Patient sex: M
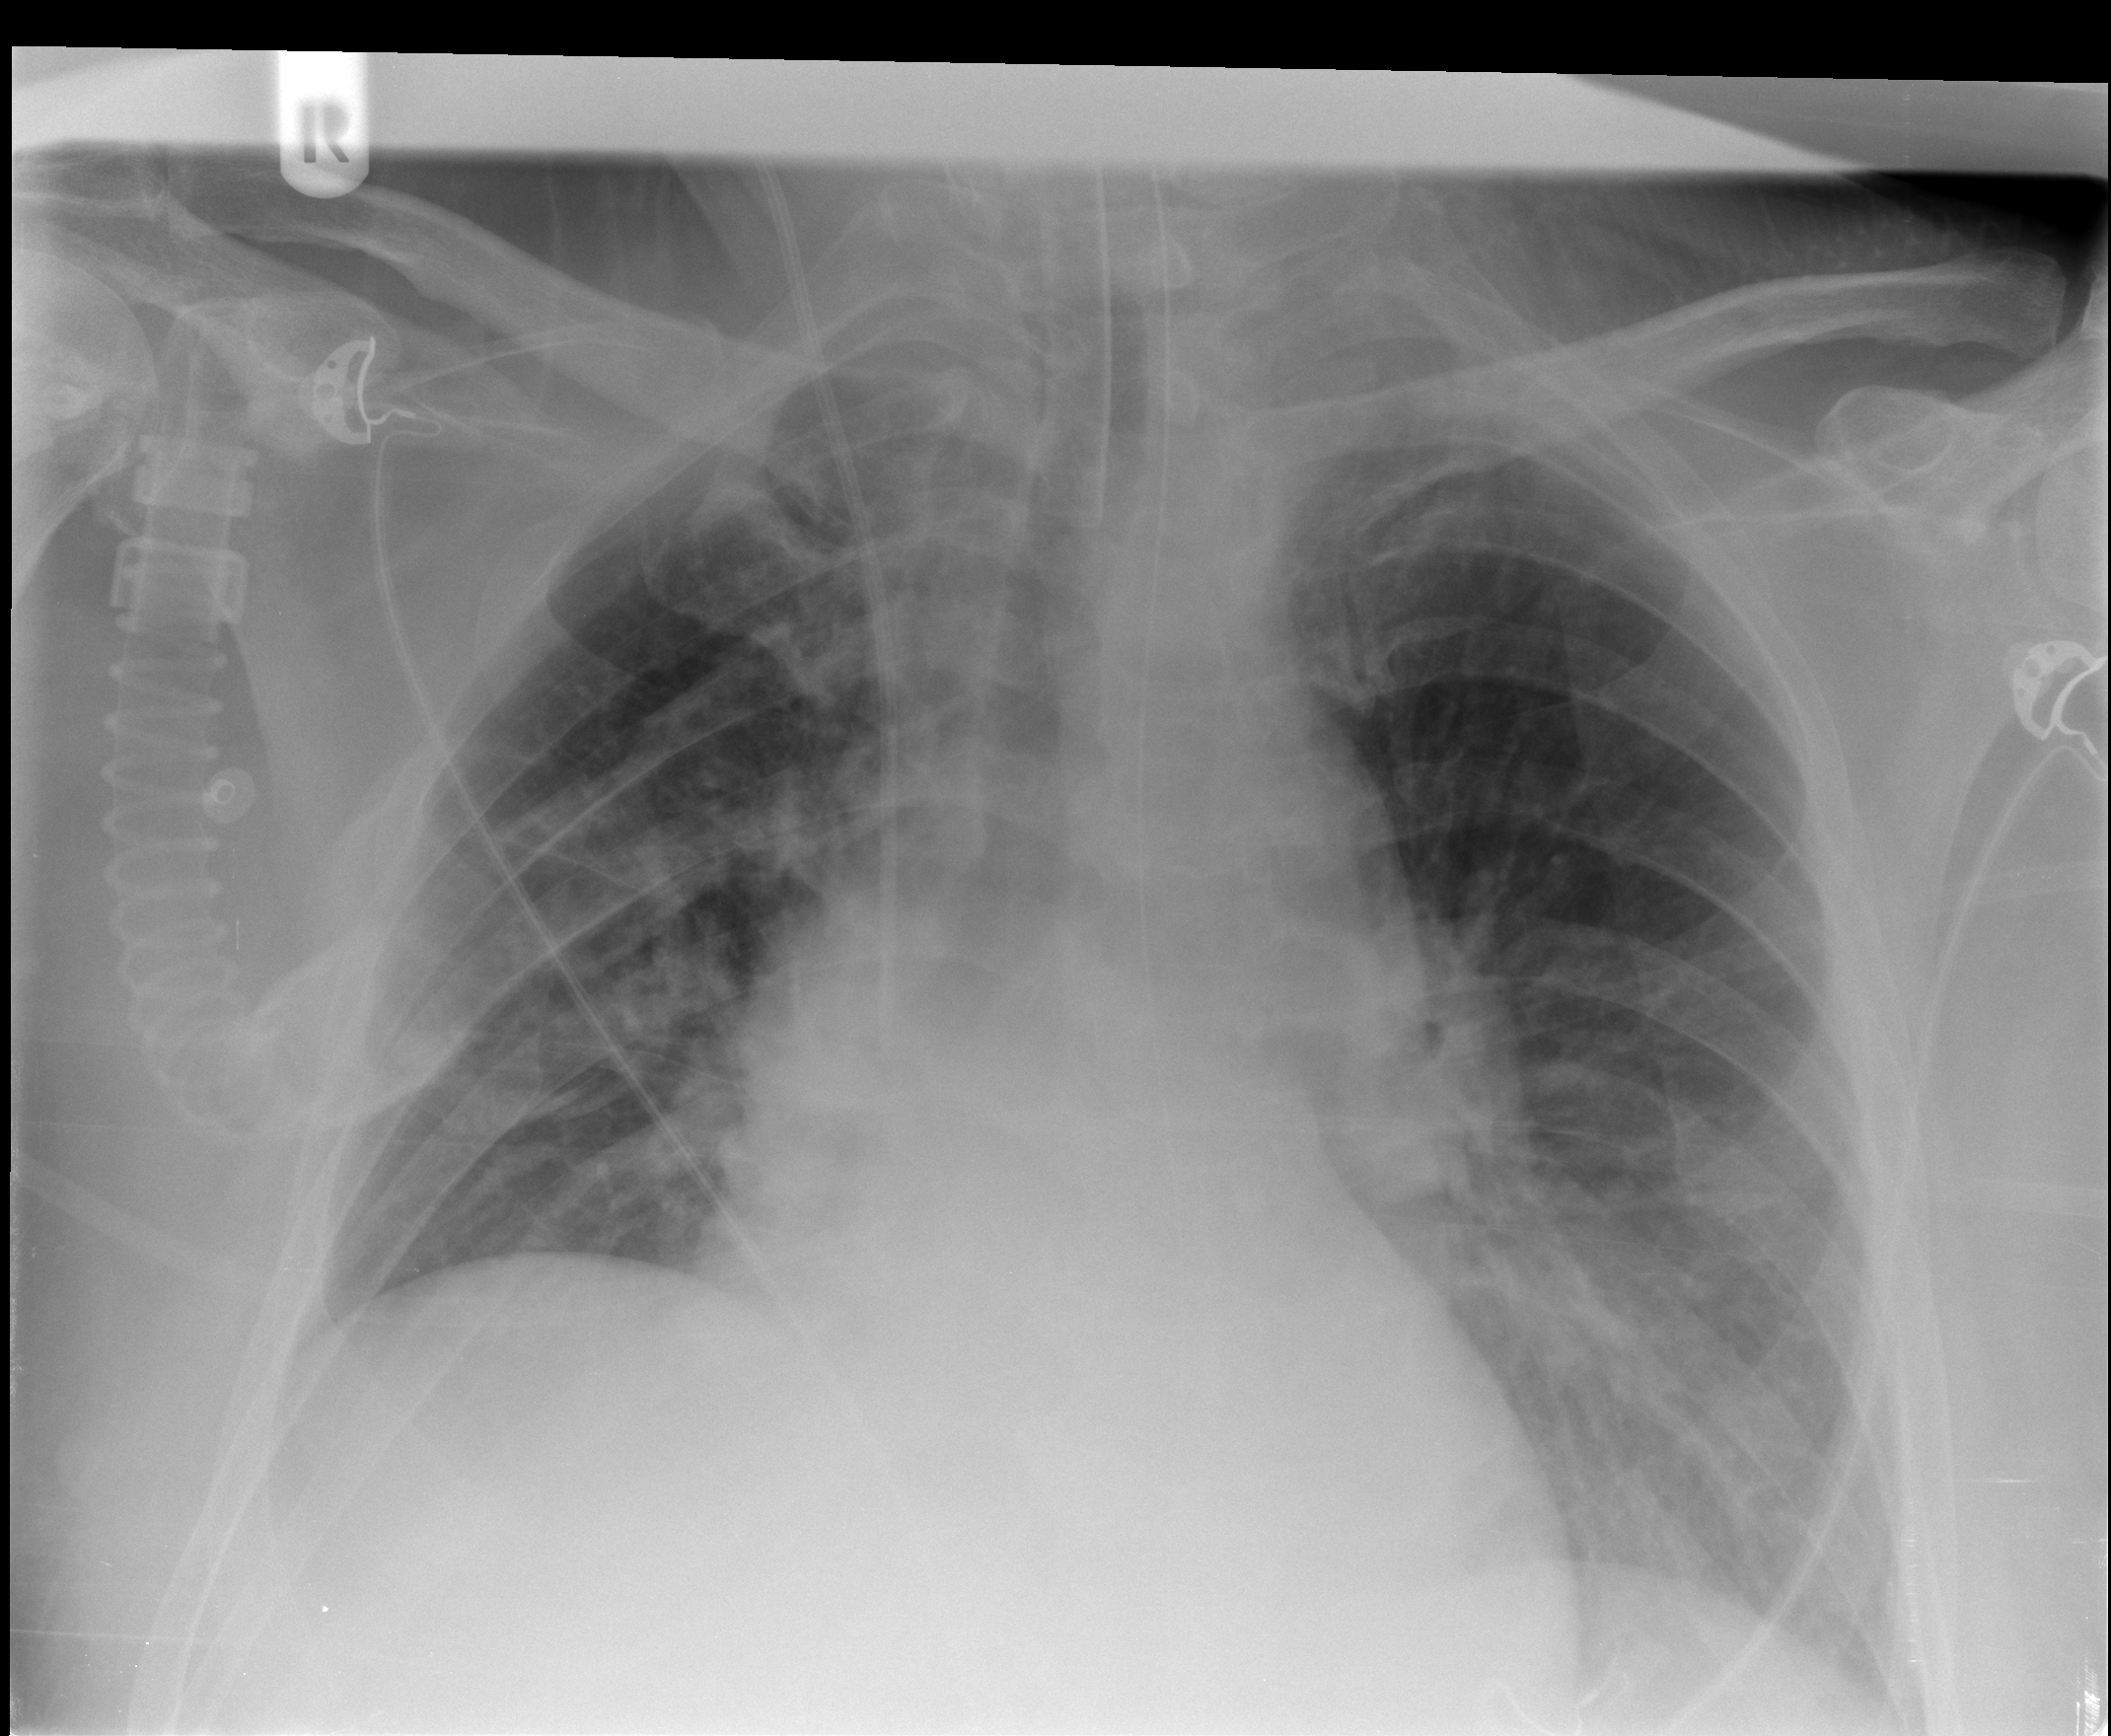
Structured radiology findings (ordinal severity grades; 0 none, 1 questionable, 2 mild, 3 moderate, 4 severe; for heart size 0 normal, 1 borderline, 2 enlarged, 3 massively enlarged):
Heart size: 2
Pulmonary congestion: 2
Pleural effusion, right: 0
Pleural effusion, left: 2
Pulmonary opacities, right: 2
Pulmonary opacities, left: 2
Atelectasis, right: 2
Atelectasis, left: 2